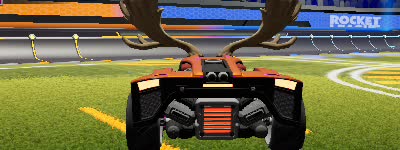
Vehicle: breakout